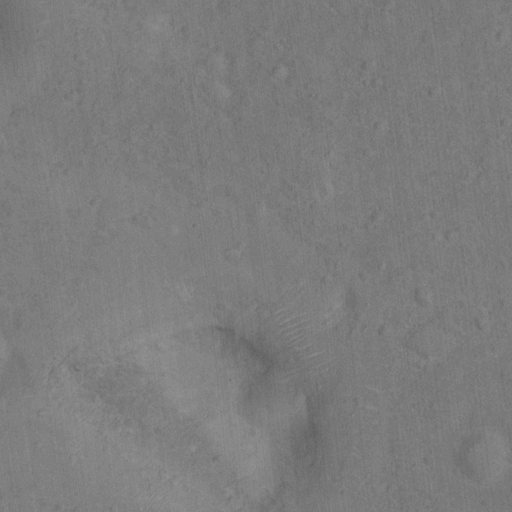
Classes present: Background